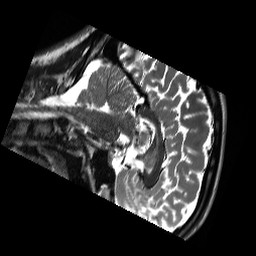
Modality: T2w
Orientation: sagittal
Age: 28
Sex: male
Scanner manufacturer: siemens
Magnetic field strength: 3 T
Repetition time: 13.52 s
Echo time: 0.088 s